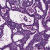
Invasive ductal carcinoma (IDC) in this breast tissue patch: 1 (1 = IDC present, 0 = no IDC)